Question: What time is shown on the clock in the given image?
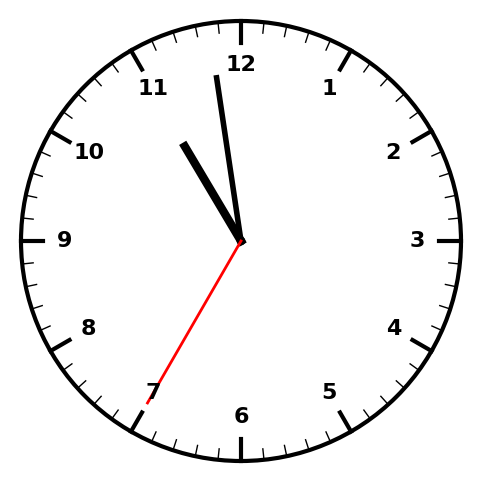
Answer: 10:58:35